Question: So I look onto <URL> but do not see such...
For example - I created simple "pinch to zoon" and "rotate to turn around" and "move to move center" HYDRA pixel bender filter. it can be executed in flash. It is based on default pixel bender twirl example and <URL>:
'''
<languageVersion: 1.0;>
kernel zoomandrotate
< namespace : "Pixel Bender Samples";
vendor : "Kabumbus";
version : 3;
description : "rotate and zoom an image around"; >
{
// define PI for the degrees to radians calculation
const float PI = 3.<PHONE>;
// An input parameter to specify the center of the twirl effect.
// As above, we're using metadata to indicate the minimum,
// maximum, and default values, so that the tools can set the values
// in the correctly in the UI for the filter.
parameter float2 center
<
minValue:float2(0.0, 0.0);
maxValue:float2(2048.0, 2048.0);
defaultValue:float2(256.0, 256.0);
>;
// An input parameter to specify the angle that we would like to twirl.
// For this parameter, we're using metadata to indicate the minimum,
// maximum, and default values, so that the tools can set the values
// in the correctly in the UI for the filter.
parameter float twirlAngle
<
minValue:float(0.0);
maxValue:float(360.0);
defaultValue:float(90.0);
>;
parameter float zoomAmount
<
minValue:float(0.01);
maxValue:float(10.0);
defaultValue:float(1);
>;
// An input parameter that indicates how we want to vary the twirling
// within the radius. We've added support to modulate by one of two
// functions, a gaussian or a sinc function. Since Flash does not support
// bool parameters, we instead are using this as an int with two possible
// values. Setting this parameter to be 1 will
// cause the gaussian function to be used, unchecking it will cause
// the sinc function to be used.
parameter int gaussOrSinc
<
minValue:int(0);
maxValue:int(1);
defaultValue:int(0);
>;
input image4 oImage;
output float4 outputColor;
// evaluatePixel(): The function of the filter that actually does the
// processing of the image. This function is called once
// for each pixel of the output image.
void
evaluatePixel()
{
// convert the angle to radians
float twirlAngleRadians = radians(twirlAngle);
// calculate where we are relative to the center of the twirl
float2 relativePos = outCoord() - center;
// calculate the absolute distance from the center normalized
// by the twirl radius.
float distFromCenter = length( relativePos );
distFromCenter = 1.0;
// modulate the angle based on either a gaussian or a sync.
float adjustedRadians;
// precalculate either the gaussian or the sinc weight
float sincWeight = sin( distFromCenter ) * twirlAngleRadians / ( distFromCenter );
float gaussWeight = exp( -1.0 * distFromCenter * distFromCenter ) * twirlAngleRadians;
// protect the algorithm from a 1 / 0 error
adjustedRadians = (distFromCenter == 0.0) ? twirlAngleRadians : sincWeight;
// switch between a gaussian falloff or a sinc fallof
adjustedRadians = (gaussOrSinc == 1) ? adjustedRadians : gaussWeight;
// rotate the pixel sample location.
float cosAngle = cos( adjustedRadians );
float sinAngle = sin( adjustedRadians );
float2x2 rotationMat = float2x2(
cosAngle, sinAngle,
-sinAngle, cosAngle
);
relativePos = rotationMat * relativePos;
float scale = zoomAmount;
// sample and set as the output color. since relativePos
// is related to the center location, we need to add it back in.
// We use linear sampling to smooth out some of the pixelation.
outputColor = sampleLinear( oImage, relativePos/scale + center );
}
}
'''
So now I want to port it into OpenGL ES shader. math and parameters are convertable into OpenGL ES shader language, but what to do with sampleLinear? what is analog for it in openGL ES shader languge?
So I had created something similar to my HYDRA filter... compatable with webGL and OpenGL ES shaders...
'''
#ifdef GL_ES
precision highp float;
#endif
uniform vec2 resolution;
uniform float time;
uniform sampler2D tex0;
void main(void)
{
vec2 p = -1.0 + 2.0 * gl_FragCoord.xy / resolution.xy;
// a rotozoom
vec2 cst = vec2( cos(.5*time), sin(.5*time) );
mat2 rot = 0.5*cst.x*mat2(cst.x,-cst.y,cst.y,cst.x);
vec3 col = texture2D(tex0,0.5*rot*p+sin(0.1*time)).xyz;
gl_FragColor = vec4(col,1.0);
}
'''
To see how it works get modern browser, navigate to <URL>, paste my code into editable text aeria and hit ... Have fun. So.. now I have another problem... I want to have one image and black around it not copies of that same image... Any one knows how to do that?
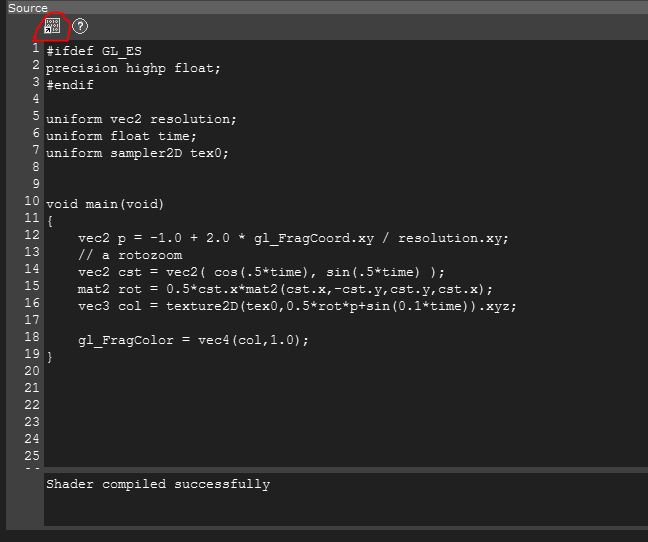
Answer: Per Adobe's <URL>, sampleLinear "Handles coordinates not at pixel centers by performing bilinear interpolation on the adjacent pixel values."
The correct way to achieve that in OpenGL is to use texture2D, as you already are, but to set the texture environment for linear filtering via <URL>.
You can use the step function and multiply by its result to get black for out-of-bounds pixels, or give your texture a single pixel black border and switch to clamping rather than repeat, also via 'glTexParameter'.
If you want to do it in code, try:
'''
#ifdef GL_ES
precision highp float;
#endif
uniform vec2 resolution;
uniform float time;
uniform sampler2D tex0;
void main(void)
{
vec2 p = -1.0 + 2.0 * gl_FragCoord.xy / resolution.xy;
// a rotozoom
vec2 cst = vec2( cos(.5*time), sin(.5*time) );
mat2 rot = 0.5*cst.x*mat2(cst.x,-cst.y,cst.y,cst.x);
vec2 samplePos = 0.5*rot*p+sin(0.1*time);
float mask = step(samplePos.x, 0.0) * step(samplePos.y, 0.0) * (1.0 - step(samplePos.x, 1.0)) * (1.0 - step(samplePos.y, 1.0));
vec3 col = texture2D(tex0,samplePos).xyz;
gl_FragColor = vec4(col*mask,1.0);
}
'''
That'd restrict colours to coming from the box from (0, 0) to (1, 1), but it looks like the shader heads off to some significantly askew places, so I'm not sure exactly what you want.